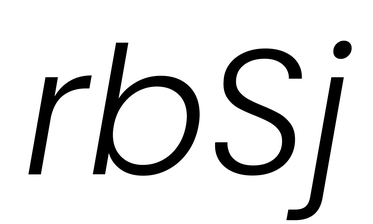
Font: Poppins-LightItalic